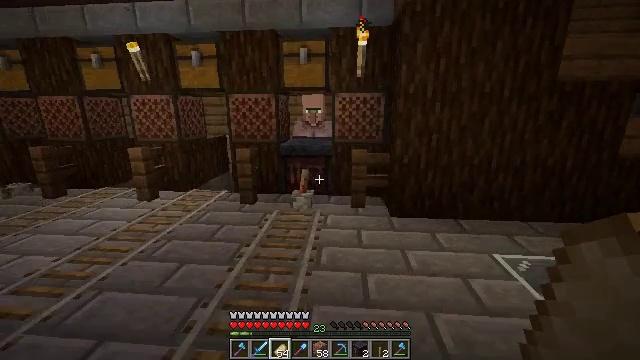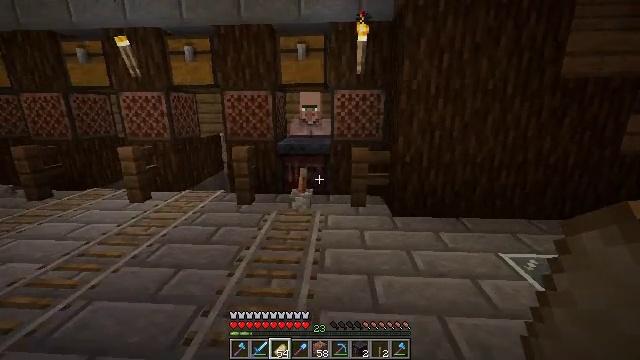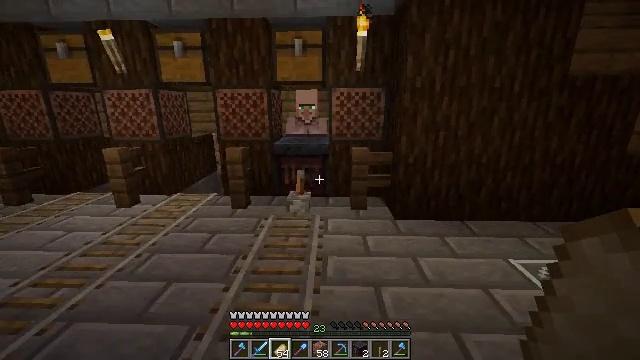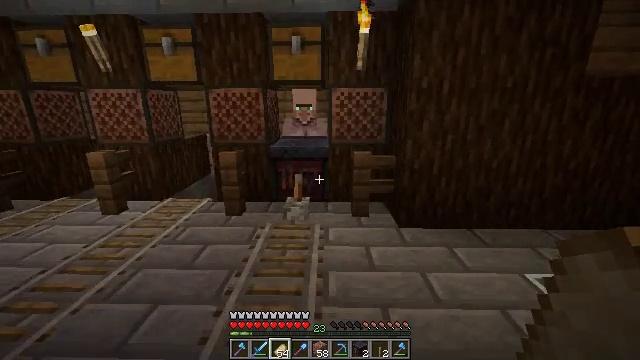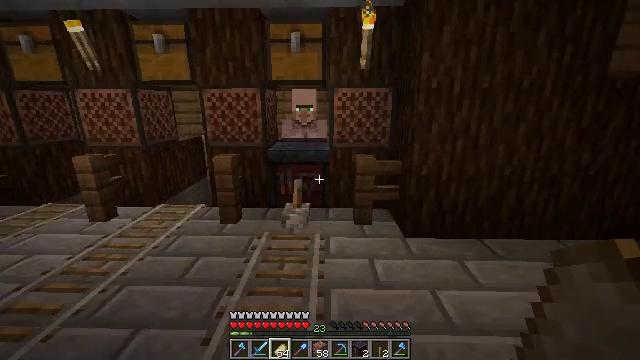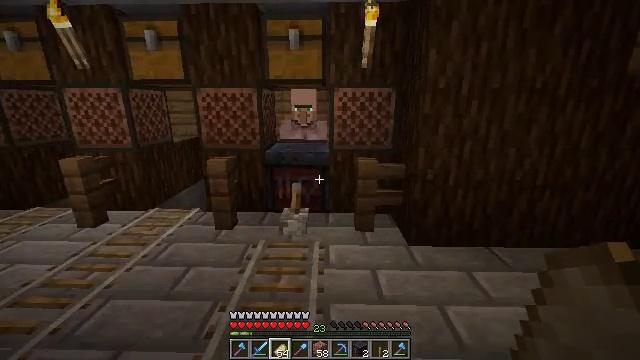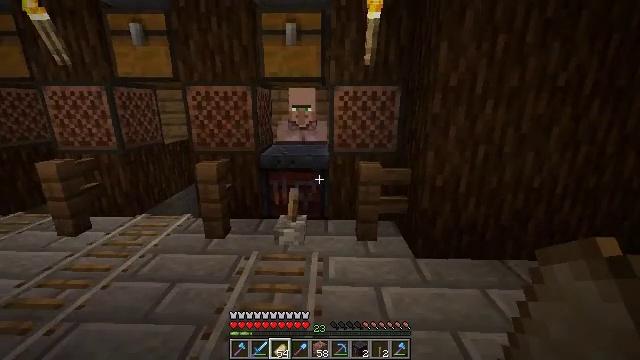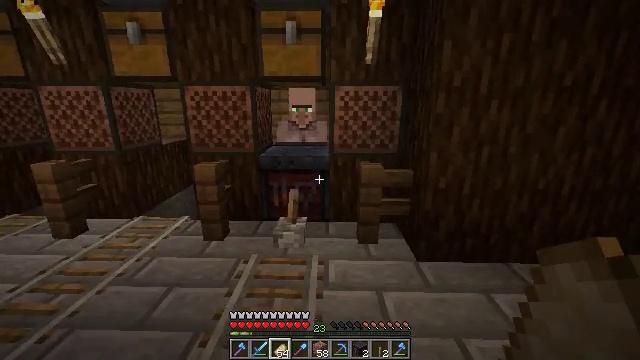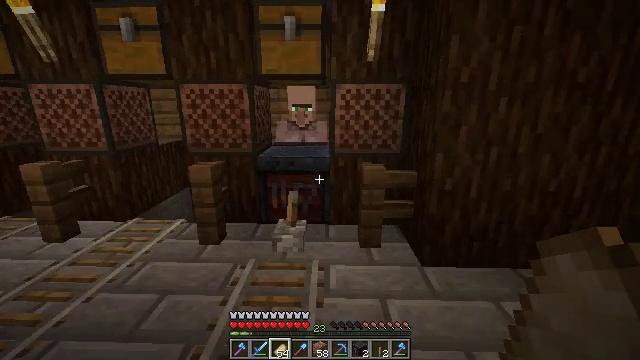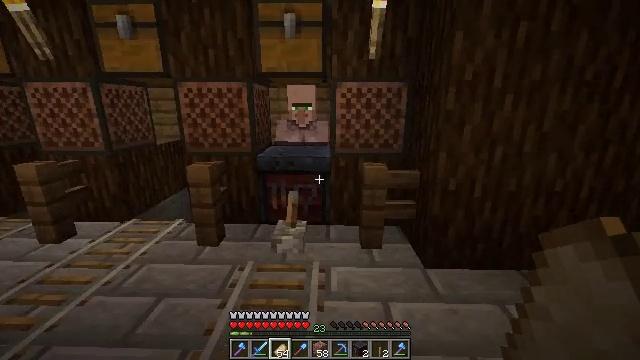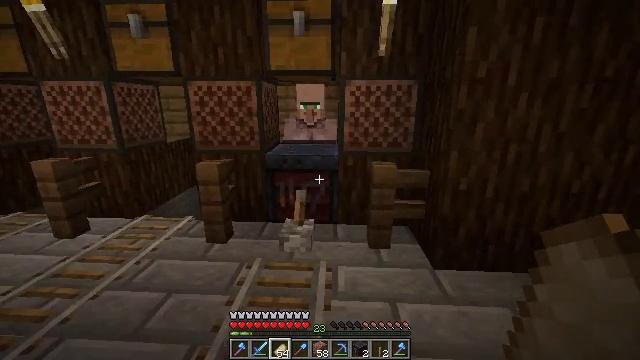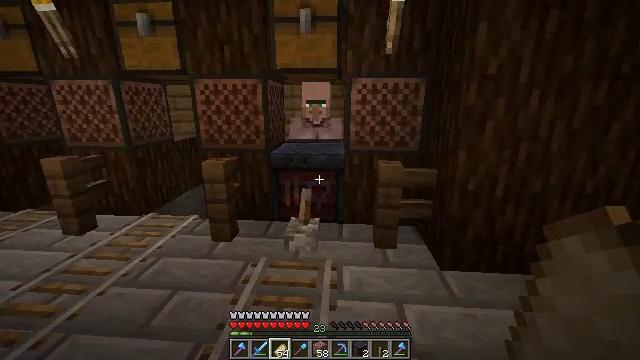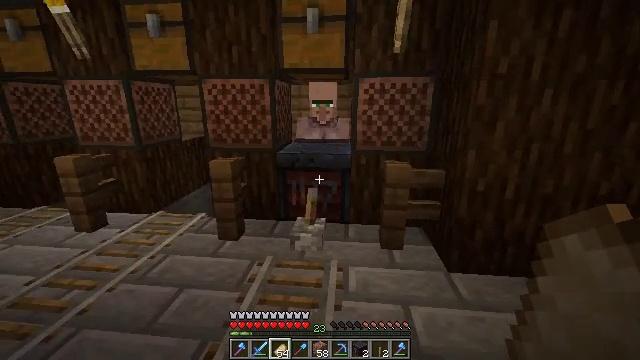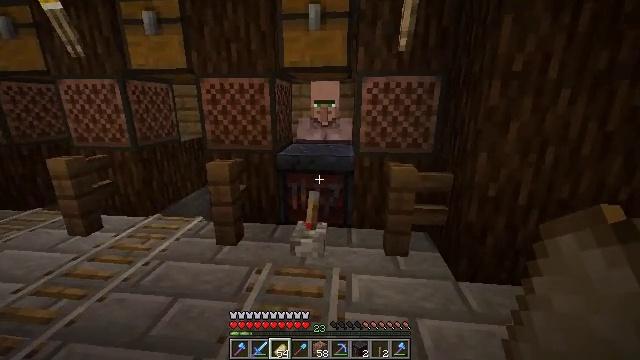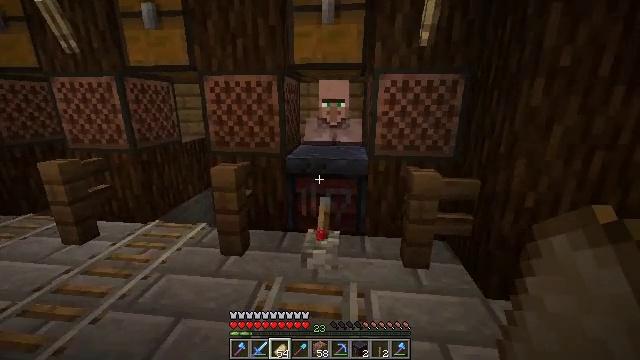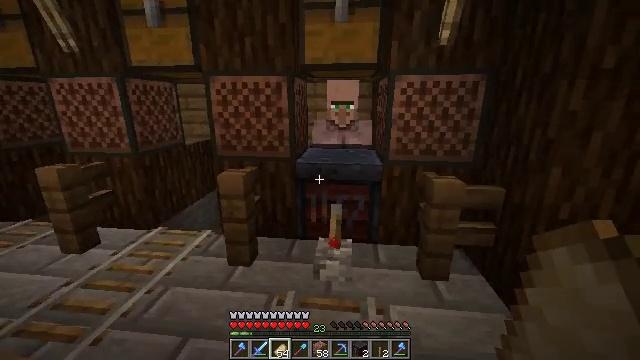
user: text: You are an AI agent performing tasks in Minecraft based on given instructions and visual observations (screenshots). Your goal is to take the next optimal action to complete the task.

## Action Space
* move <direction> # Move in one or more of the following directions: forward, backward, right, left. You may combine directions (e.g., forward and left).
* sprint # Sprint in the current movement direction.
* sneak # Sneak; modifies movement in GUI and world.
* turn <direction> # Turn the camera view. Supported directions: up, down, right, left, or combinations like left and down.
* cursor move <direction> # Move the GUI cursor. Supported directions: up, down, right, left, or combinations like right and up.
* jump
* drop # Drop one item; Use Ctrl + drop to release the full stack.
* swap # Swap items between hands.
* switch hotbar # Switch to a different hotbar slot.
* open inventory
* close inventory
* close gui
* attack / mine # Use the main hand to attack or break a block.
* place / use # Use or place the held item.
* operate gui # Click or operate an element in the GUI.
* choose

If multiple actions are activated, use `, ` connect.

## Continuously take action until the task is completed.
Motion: motion action
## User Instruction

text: Attack the smithing table to collect it.
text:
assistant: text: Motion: move forward, turn right
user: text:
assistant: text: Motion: move forward, turn right
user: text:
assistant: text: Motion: move forward
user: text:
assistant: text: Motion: move forward
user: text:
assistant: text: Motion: move forward
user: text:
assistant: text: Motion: move forward
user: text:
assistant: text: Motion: no_op
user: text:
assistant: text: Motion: no_op
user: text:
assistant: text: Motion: no_op
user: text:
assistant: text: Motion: turn left
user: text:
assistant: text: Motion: turn left
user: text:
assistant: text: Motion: move forward, turn left
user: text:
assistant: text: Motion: move forward and move left
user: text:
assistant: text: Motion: move forward and move left
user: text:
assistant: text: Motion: move forward and move left
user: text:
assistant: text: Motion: move forward, turn right
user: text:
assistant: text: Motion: move forward, turn right
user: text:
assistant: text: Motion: move forward
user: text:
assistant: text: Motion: move forward
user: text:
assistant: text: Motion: move forward, turn down
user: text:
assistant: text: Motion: turn right and down
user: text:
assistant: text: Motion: turn right
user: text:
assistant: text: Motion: no_op
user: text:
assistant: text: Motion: no_op
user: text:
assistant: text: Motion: no_op
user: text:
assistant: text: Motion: no_op
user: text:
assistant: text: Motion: no_op
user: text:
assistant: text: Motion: no_op
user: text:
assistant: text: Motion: no_op
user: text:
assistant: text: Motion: no_op